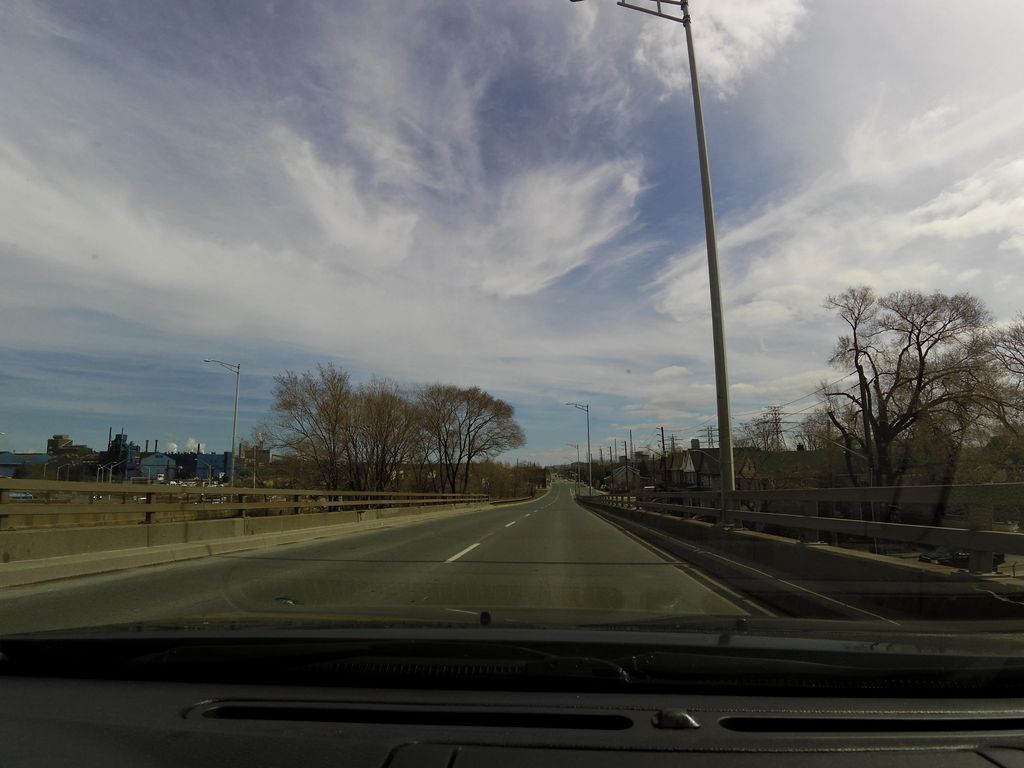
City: hamilton